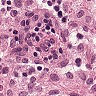
Metastatic tissue present: no